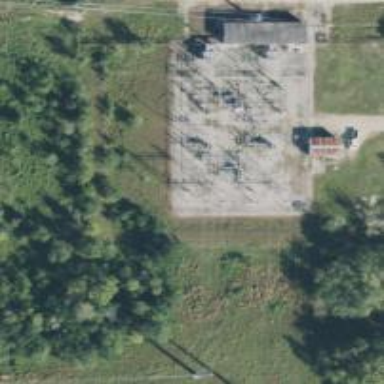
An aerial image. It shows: Switch for power supply.